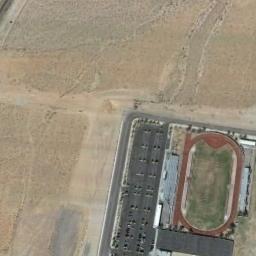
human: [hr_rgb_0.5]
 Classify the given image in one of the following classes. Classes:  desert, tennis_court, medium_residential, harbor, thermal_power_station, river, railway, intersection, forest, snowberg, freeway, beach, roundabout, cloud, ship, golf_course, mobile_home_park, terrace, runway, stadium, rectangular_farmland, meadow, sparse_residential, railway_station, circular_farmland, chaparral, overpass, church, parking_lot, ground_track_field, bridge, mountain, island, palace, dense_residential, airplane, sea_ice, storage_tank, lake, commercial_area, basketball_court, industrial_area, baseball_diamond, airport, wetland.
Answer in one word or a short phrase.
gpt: ground_track_field